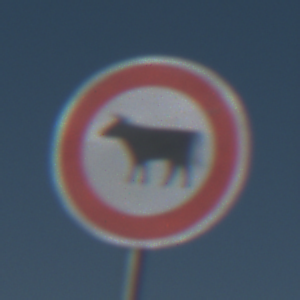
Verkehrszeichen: VerbotViehtrieb
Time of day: Midday
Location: Outdoor (Nature)
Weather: Clear
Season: NotSpecified
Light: Natural